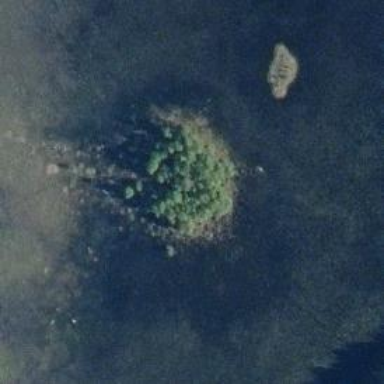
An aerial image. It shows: Islet.